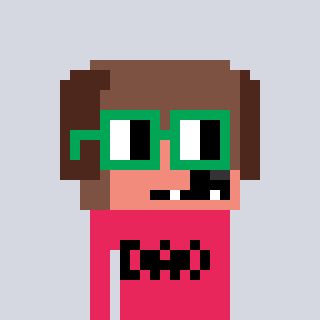
a pixel art character with square green glasses, a dog-shaped head and a redpinkish-colored body on a cool background